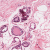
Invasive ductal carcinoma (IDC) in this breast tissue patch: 0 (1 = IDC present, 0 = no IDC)